Question: I'm parsing an Excel spreadsheet using Microsoft's Excel Interop. I was instructed to ignore any values that have been "stricken through" (see image).

The code I'm using to get the value is simple:
'string cellValue = Convert.ToString(cell.Value);'
Maybe I could check each character in the 'cellValue' to see if its ASCII code is beyond an acceptable range?
EDIT: With the help of the answer below, I was able to solve this by doing the following:
'''
if (cellValue.Font.Strikethrough)
{
continue;
}
else
{
// process value
}
'''
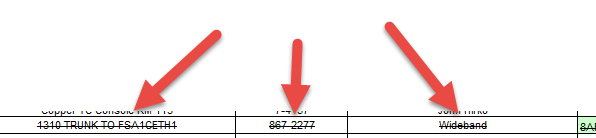
Answer: You should retrieve the Cell Format. I don't have excel here but I think it should be something like:
'''
myworksheet.Cells[row, col].Font.Strikethrough;
'''
See this question: <URL>
If that doesn't work, look at answer of Danny, he tells you should check if a character is StrikeTrough.